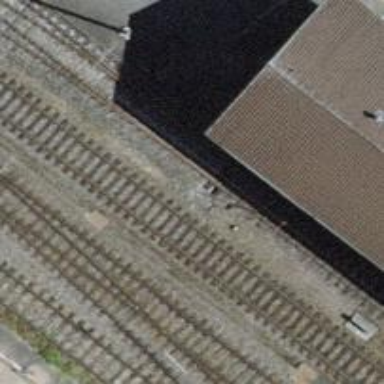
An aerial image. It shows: Yard with single track.